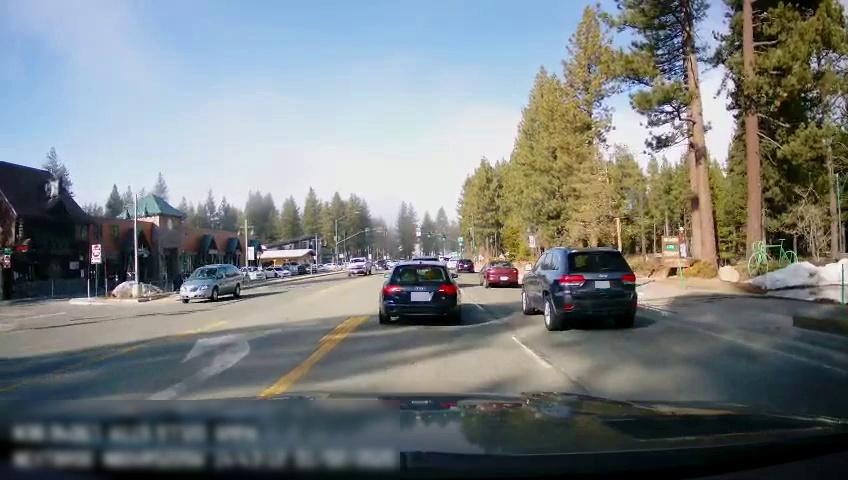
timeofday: Day
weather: Sunny
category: Drivable Space
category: Vehicles | SUV
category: Vehicles | Truck
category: Vehicles | Car
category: Vehicles | Car
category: Vehicles | SUV
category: Vehicles | SUV
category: Vehicles | Car
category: Vehicles | SUV
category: Vehicles | Car
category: Lanes | Opposite Lane
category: Lanes | Current Lane
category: Lanes | Current Lane
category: Lanes | Alternate Lane
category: Traffic | Signs